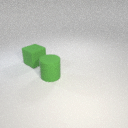
large green rubber cylinder to the right of large green rubber cube